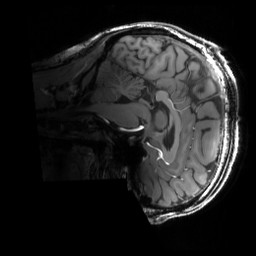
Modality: T1w
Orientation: sagittal
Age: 23
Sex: male
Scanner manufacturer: siemens
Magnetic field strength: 6.98 T
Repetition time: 3 s
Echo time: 0.00388 s